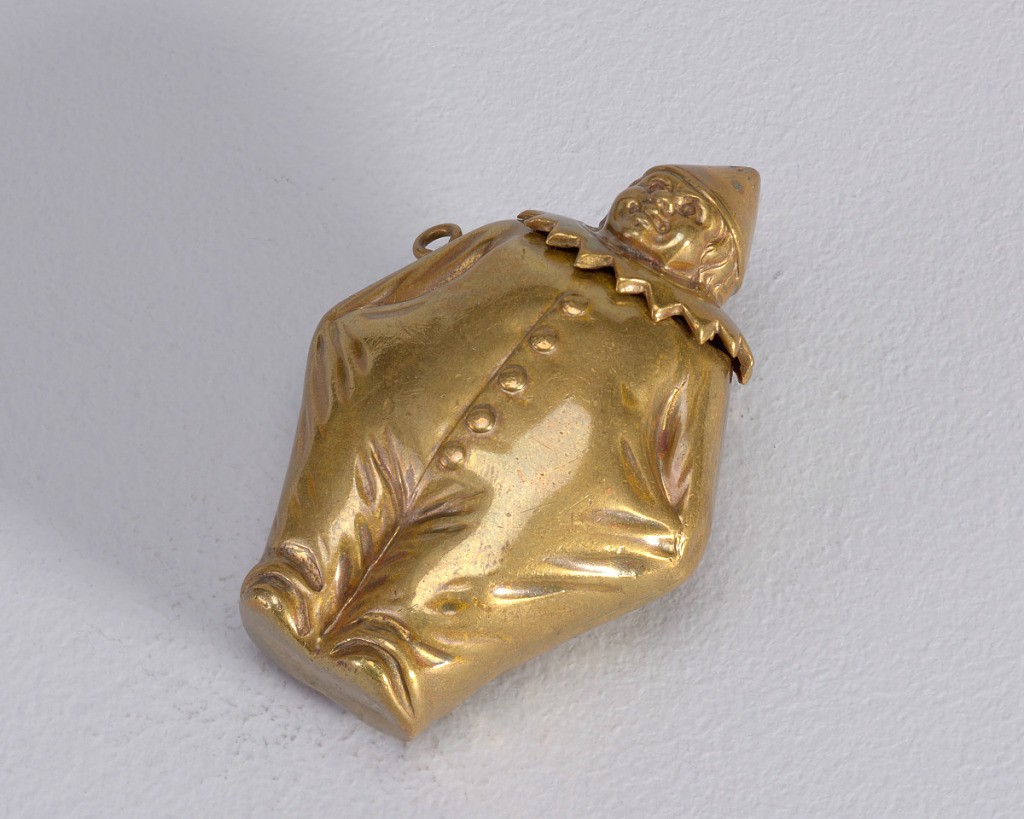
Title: Pierrot Figure
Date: late 19th century
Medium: Brass
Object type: Matchsafe
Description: In the form of a Pierrot figure, with small pointed hat, wide, saw-tooth edge collar, large buttons down front of baggy, one-piece costume, small pointed shoes; he has hands in pockets, pulling costume outward, exagerating his girth. Head and collar, hinged at back, flip open as lid. Link attached to upper part of right arm. Striker situated on reverse side, just beneath character's buttocks. Matchsafe may stand upright.